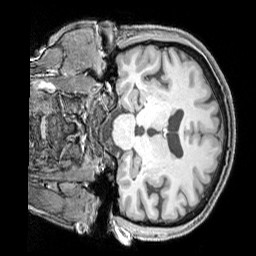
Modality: T1w
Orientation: coronal
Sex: female
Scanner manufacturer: siemens
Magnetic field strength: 3 T
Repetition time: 2.3 s
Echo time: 0.00226 s